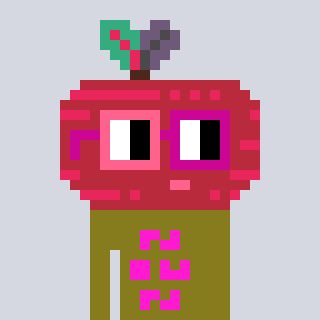
a pixel art character with square pink and red glasses, a beet-shaped head and a gunk-colored body on a cool background